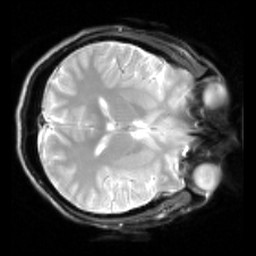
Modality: inplaneT2
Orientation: axial
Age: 22
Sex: male
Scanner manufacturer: siemens
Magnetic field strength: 2.894 T
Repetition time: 5 s
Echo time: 0.033 s